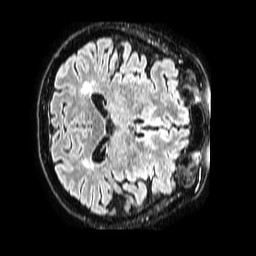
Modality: FLAIR
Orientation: axial
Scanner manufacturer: philips
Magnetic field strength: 1.5 T
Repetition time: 4.8 s
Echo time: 0.3 s